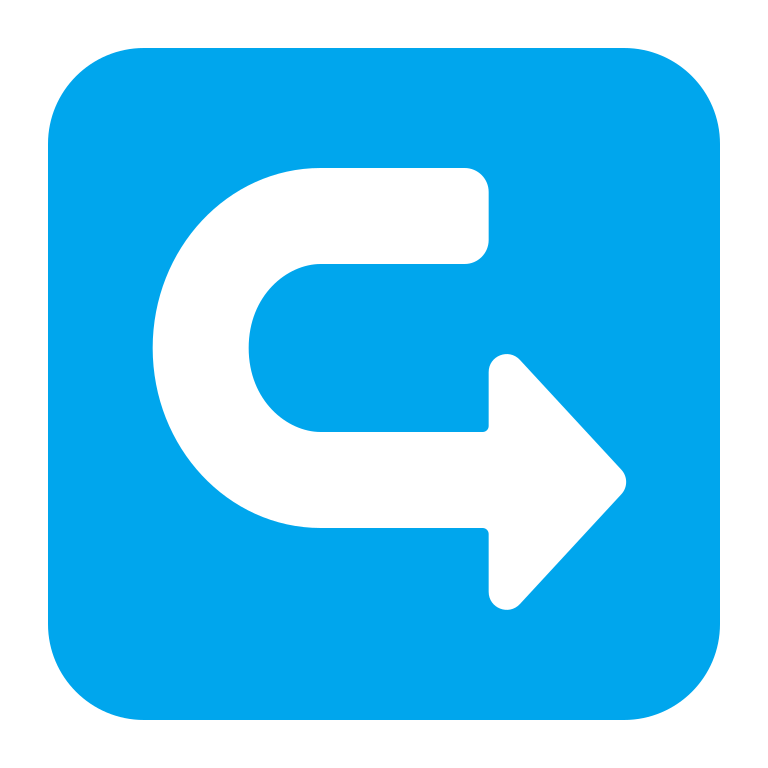
left arrow curving right flat